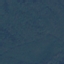
Land use / land cover class: Forest